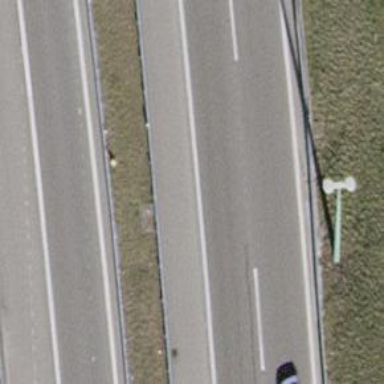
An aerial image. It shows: Asphalt motorway.